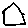
Label: house